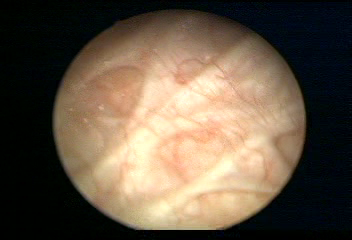
Modality: WLC
Class: Normal mucosa
Bladder cancer association: No